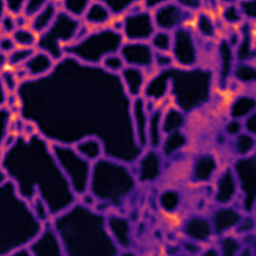
Label: Super-resolution ER image